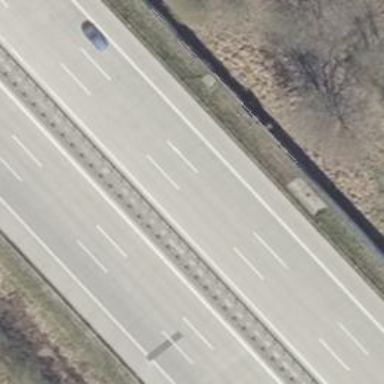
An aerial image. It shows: Motorway with concrete surface.